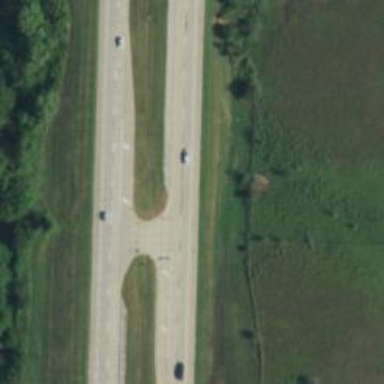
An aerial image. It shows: Trunk highway.